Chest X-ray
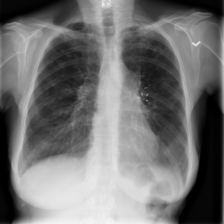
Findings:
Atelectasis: negative
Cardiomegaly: negative
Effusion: negative
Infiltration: negative
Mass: negative
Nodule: negative
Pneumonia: negative
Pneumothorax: negative
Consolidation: negative
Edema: negative
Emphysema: negative
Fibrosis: negative
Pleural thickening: negative
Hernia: negative